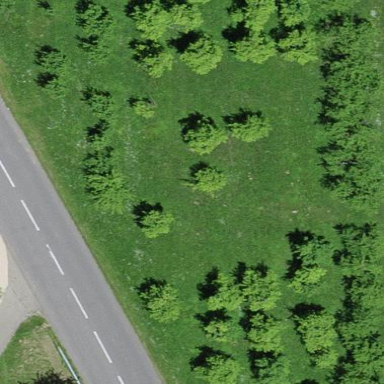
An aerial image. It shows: Orchard.